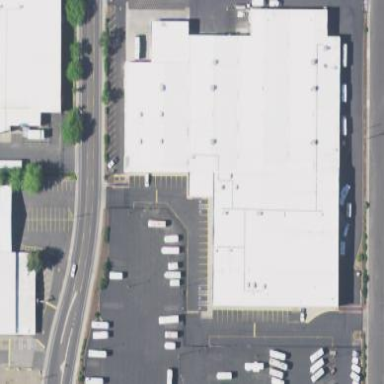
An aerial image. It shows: Caravan shop housed in building.